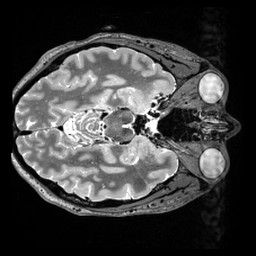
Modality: T2w
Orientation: axial
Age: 46
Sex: male
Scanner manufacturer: siemens
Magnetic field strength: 3 T
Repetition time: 3.2 s
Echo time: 0.56 s